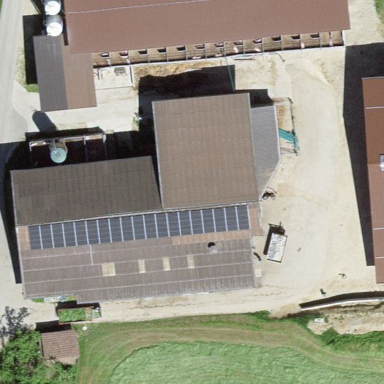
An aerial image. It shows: Farmyard area.